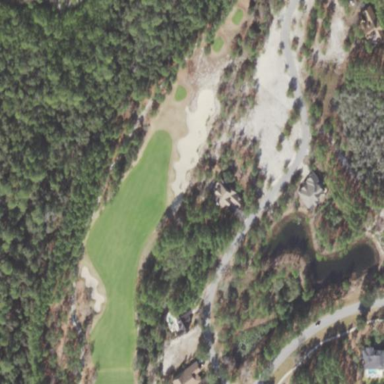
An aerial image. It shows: Golf course surrounded by greenery.